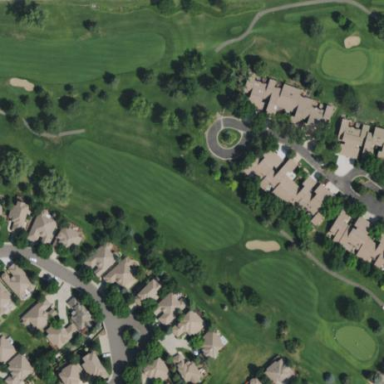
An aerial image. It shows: Grassy area designated as golf fairway.